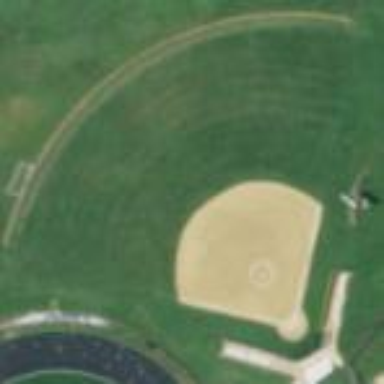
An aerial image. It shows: Baseball pitch for leisure and sports activities.